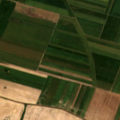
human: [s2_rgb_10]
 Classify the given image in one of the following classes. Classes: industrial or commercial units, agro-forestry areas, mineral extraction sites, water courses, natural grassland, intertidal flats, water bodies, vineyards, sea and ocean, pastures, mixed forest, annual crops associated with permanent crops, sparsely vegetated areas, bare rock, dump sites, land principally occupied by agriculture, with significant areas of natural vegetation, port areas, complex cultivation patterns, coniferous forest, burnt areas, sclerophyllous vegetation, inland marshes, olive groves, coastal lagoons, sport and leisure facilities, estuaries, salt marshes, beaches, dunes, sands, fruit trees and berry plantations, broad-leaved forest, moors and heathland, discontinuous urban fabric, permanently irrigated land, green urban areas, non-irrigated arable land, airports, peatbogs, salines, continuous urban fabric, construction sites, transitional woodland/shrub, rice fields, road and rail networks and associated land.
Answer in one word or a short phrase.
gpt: non-irrigated arable land